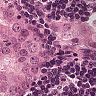
Metastatic tissue present: yes